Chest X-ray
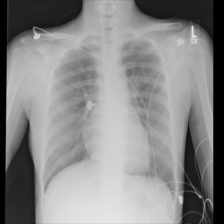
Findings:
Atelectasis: negative
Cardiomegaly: negative
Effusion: negative
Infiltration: negative
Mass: negative
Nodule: negative
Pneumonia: negative
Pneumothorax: negative
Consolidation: negative
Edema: negative
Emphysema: negative
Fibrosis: negative
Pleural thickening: negative
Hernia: negative